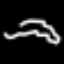
Label: squiggle